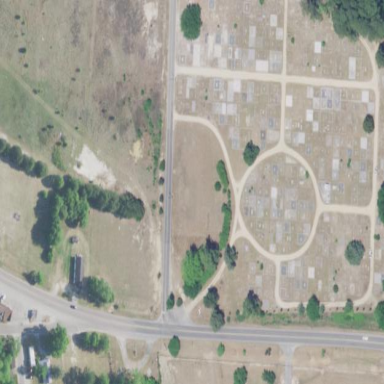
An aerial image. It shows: Cemetery.